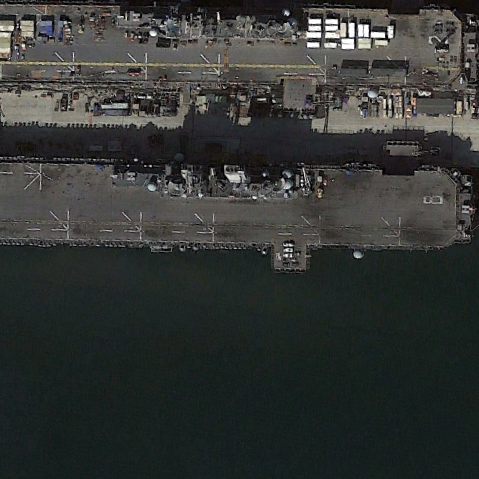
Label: assault